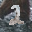
Label: 2